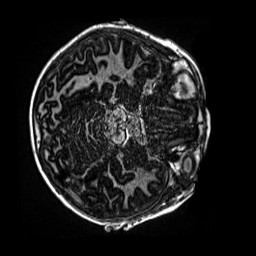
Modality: MP2RAGE
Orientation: axial
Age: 9
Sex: male
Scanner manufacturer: siemens
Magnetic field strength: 3 T
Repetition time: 4 s
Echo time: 0.00299 s